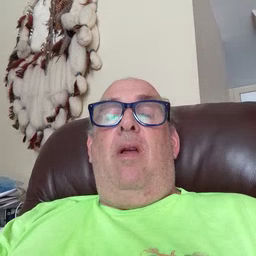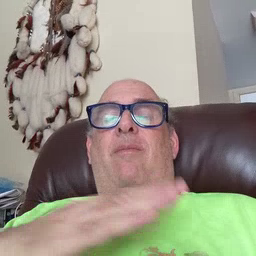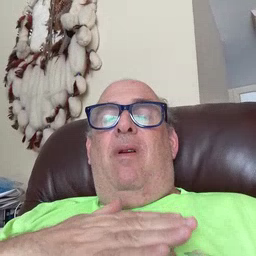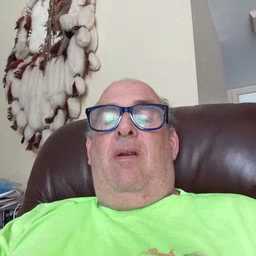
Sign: minemy